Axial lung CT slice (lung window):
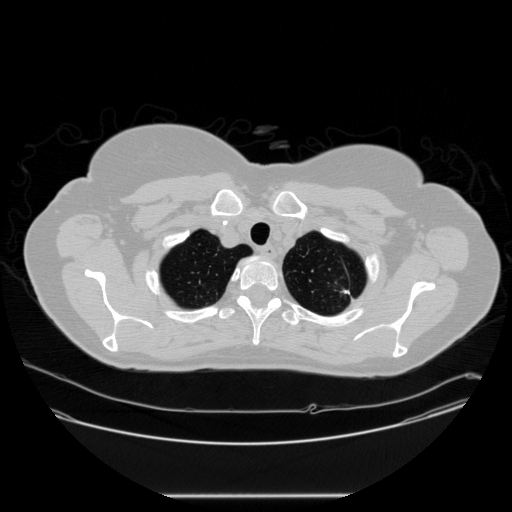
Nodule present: no